Aerial crown-view tile of a tropical tree (Barro Colorado Island, Panama), acquired 20241216:
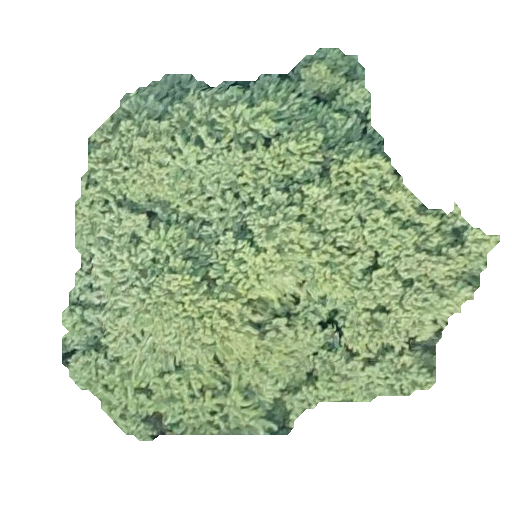
Species: Luehea seemannii
GBIF accepted scientific name: Luehea seemannii
Crown area: 170.905 m²